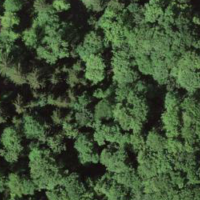
EUNIS habitat code: 44
Species observed at this site:
Melittis melissophyllum
Regulus ignicapilla